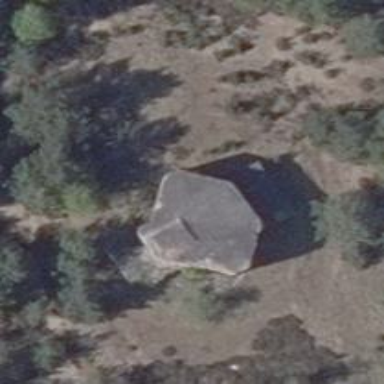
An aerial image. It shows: Historic bunker in ruins.